Question: I am added a background image highlight in RecyclerView Image:

but when i click the image previous selected image highlight is also shown.
how to fix this. my code is
'''
holder.colorImage.setOnClickListener(new View.OnClickListener() {
@Override
public void onClick(View view) {
holder.colorImage.setBackgroundResource(0);
for (int i = 0; i < colorId.size(); i++) {
holder.colorImage.setBackgroundResource(R.drawable.image_border);
}
}
});
'''
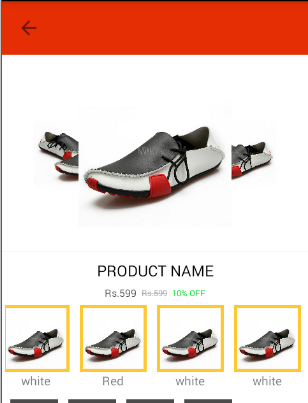
Answer: What i get from question that one image will be show selected at a time . So its can be easily achieved by saving the selected image position as global, and notify the adapter . Below is an example .
'''
class LAdater extends RecyclerView.Adapter<LAdater.ViewHolder> {
int selectedPosition;
@Override
public ViewHolder onCreateViewHolder(ViewGroup parent, int viewType) {
return new ViewHolder(LayoutInflater.from(MainActivity.this).inflate(R.layout.item_color, null));
}
@Override
public void onBindViewHolder(ViewHolder holder, int position) {
if (position == selectedPosition) {
holder.colorImage.setBackgroundResource(R.drawable.image_border);
} else {
holder.colorImage.setBackgroundResource(0);
}
}
@Override
public int getItemCount() {
return 9;
}
class ViewHolder extends RecyclerView.ViewHolder implements View.OnClickListener {
ImageView colorImage;
public ViewHolder(View itemView) {
super(itemView);
this.colorImage = (ImageView) itemView.findViewById(R.id.imageView);
colorImage.setOnClickListener(this);
}
@Override
public void onClick(View v) {
if (v.getId() == R.id.imageView) {
selectedPosition = getAdapterPosition();
notifyDataSetChanged();
}
}
}
}
'''